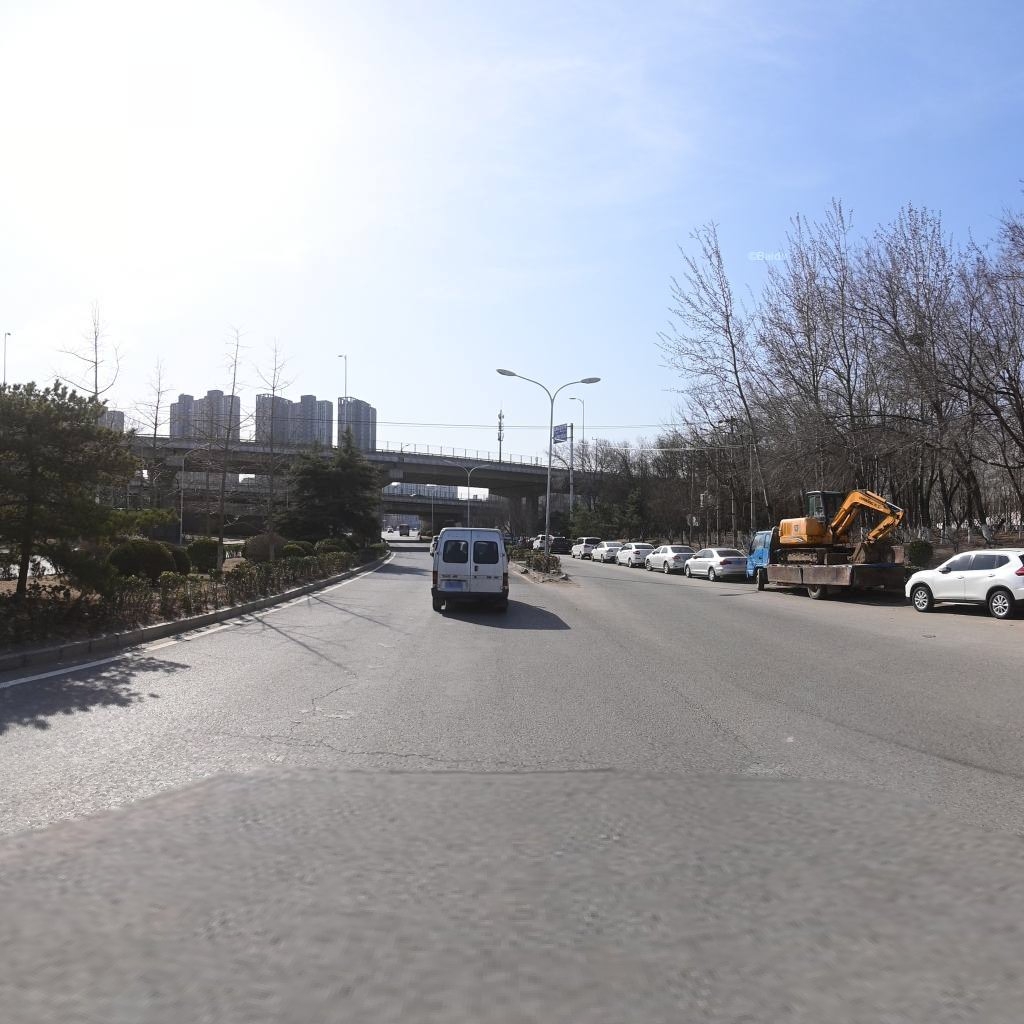
Region: Chaoyang
Road damage annotations: longitudinal crack, longitudinal crack, transverse crack